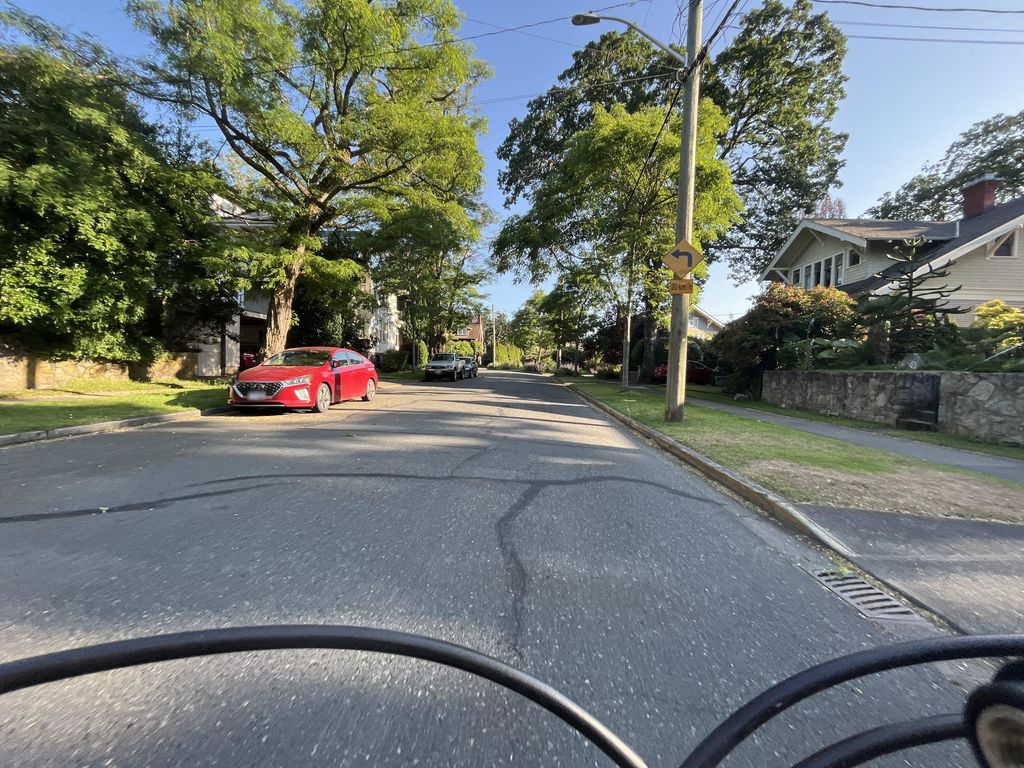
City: victoria